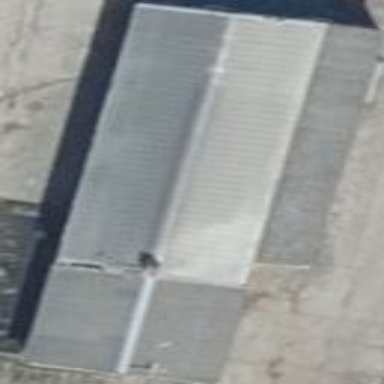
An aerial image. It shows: Gabled roof on farm auxiliary building.